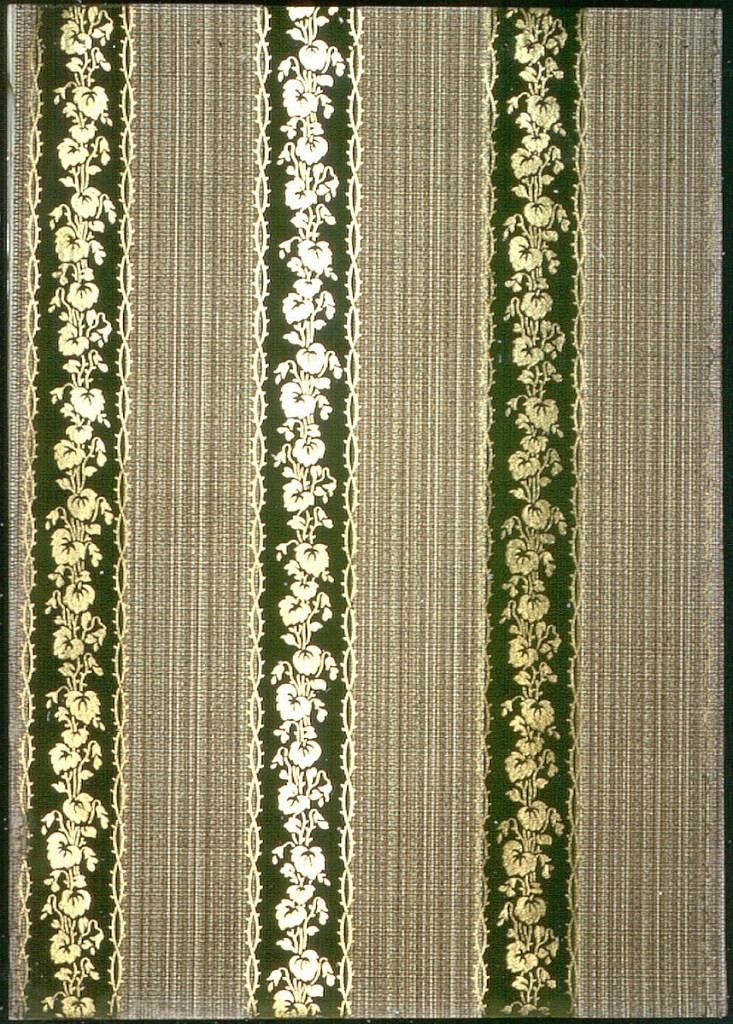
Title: Sidewall - sample
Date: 1906–07
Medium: Machine-printed
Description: Vertical stirpes 2 3/4 inches wide and 3 1/2 spaced in the center of the stripe runs a garland of leaves. The background is filled with a weave-like texture. Printed in dark green, brown, tan, black and gold mica.